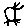
Label: square